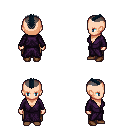
a pixel art fantasy rpg character, female body template, human, light skin, purple robe, robe skirt, raven short mohawk hairstyle, brown shoes, four views (front, back, left, right), 2x2 character sprite sheet, small pixel art, hard edges, no anti-aliasing